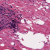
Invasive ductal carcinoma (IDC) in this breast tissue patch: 1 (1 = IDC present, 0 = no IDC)